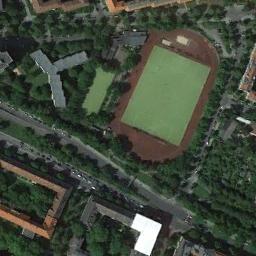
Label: ground_track_field